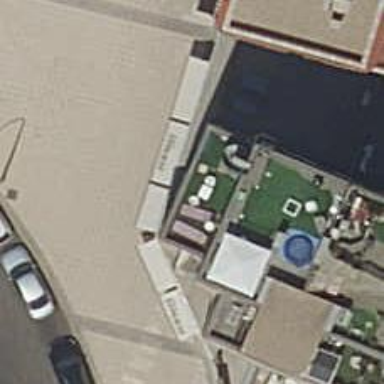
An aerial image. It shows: Furniture shop.